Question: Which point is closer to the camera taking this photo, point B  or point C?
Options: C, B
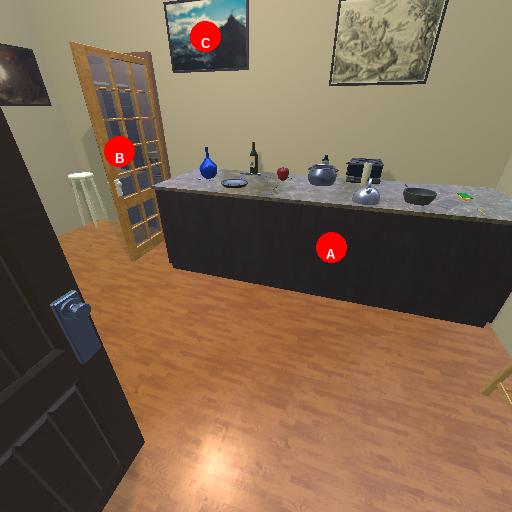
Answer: C